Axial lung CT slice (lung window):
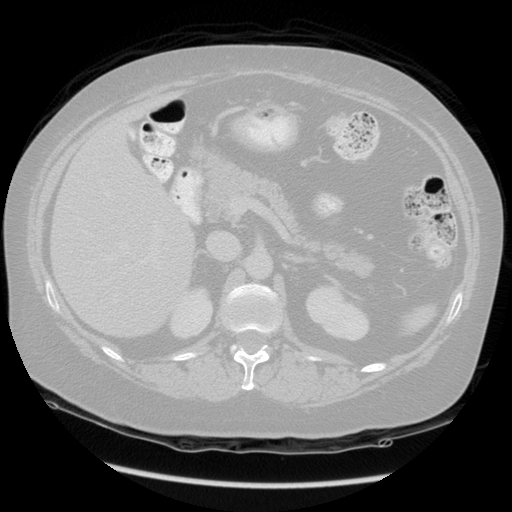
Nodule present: no